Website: slack
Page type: stored-credit-cards
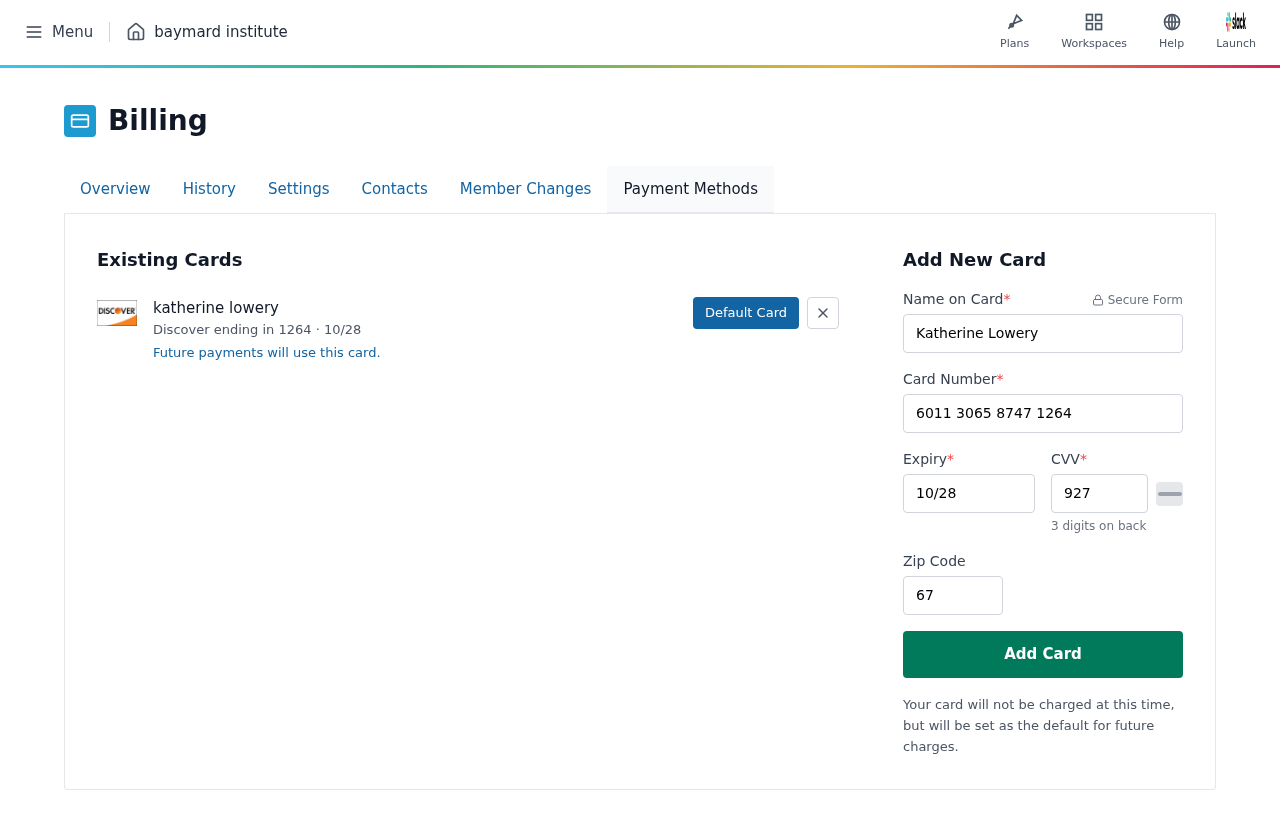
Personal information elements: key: PII_CARD_CVV
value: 927
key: PII_CARD_EXPIRY
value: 10/28
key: PII_CARD_EXPIRY_MONTH
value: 10
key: PII_CARD_EXPIRY_YEAR
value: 28
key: PII_CARD_LAST4
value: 1264
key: PII_CARD_NUMBER
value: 6011 3065 8747 1264
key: PII_CARD_TYPE
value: Discover
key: PII_FULLNAME
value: katherine lowery
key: PII_FULLNAME
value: Katherine Lowery
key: PII_POSTCODE
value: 67767